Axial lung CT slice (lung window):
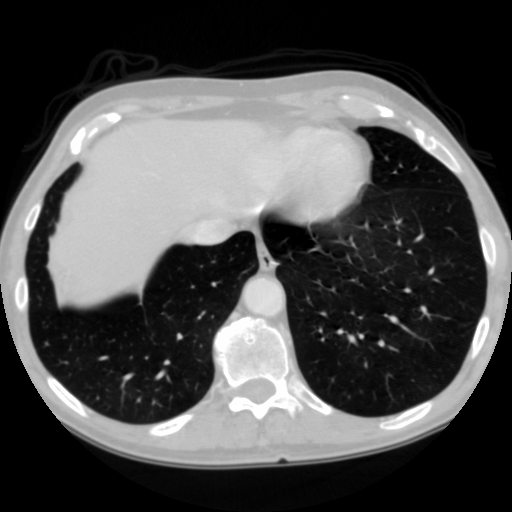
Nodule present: no